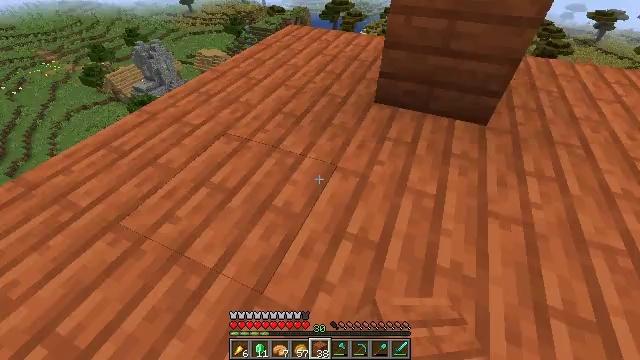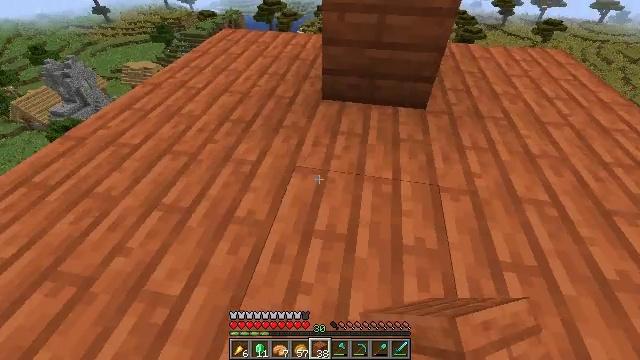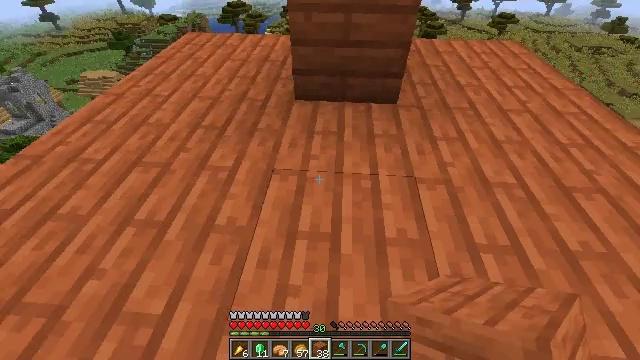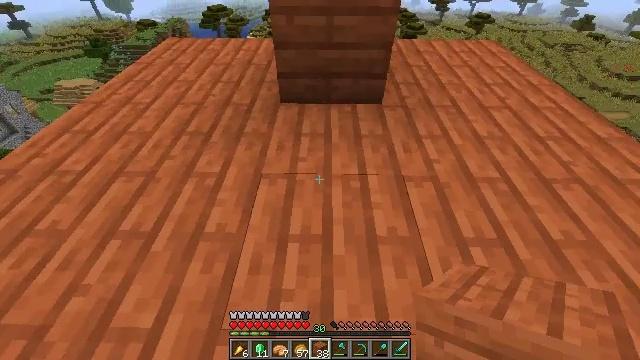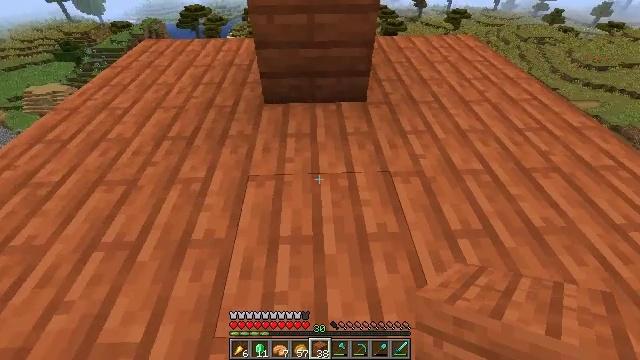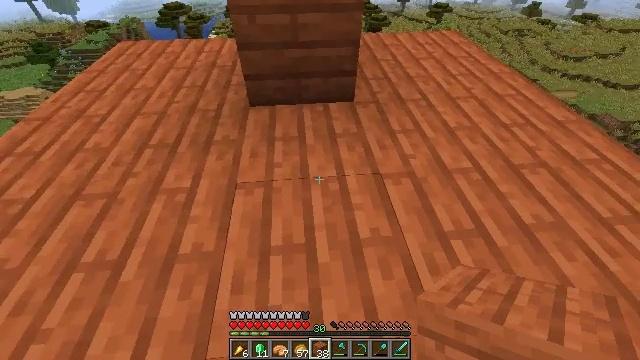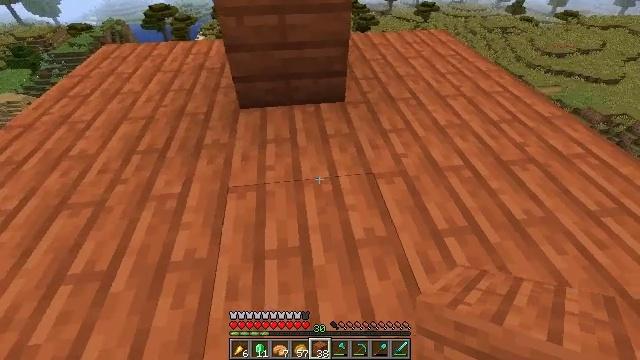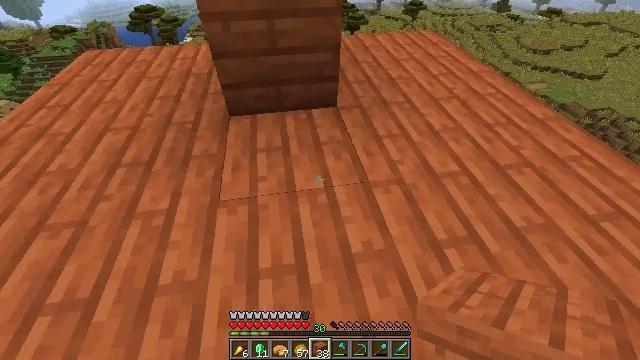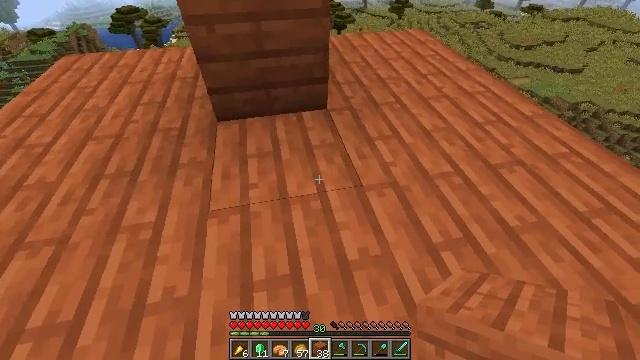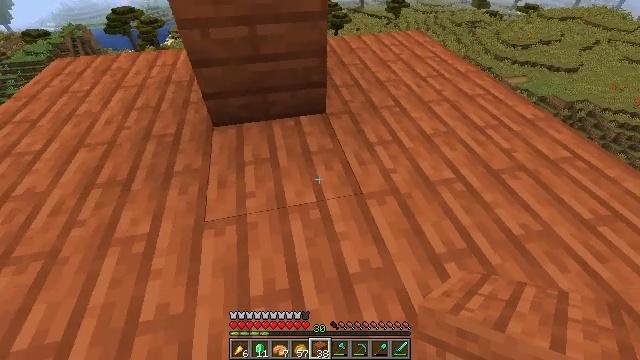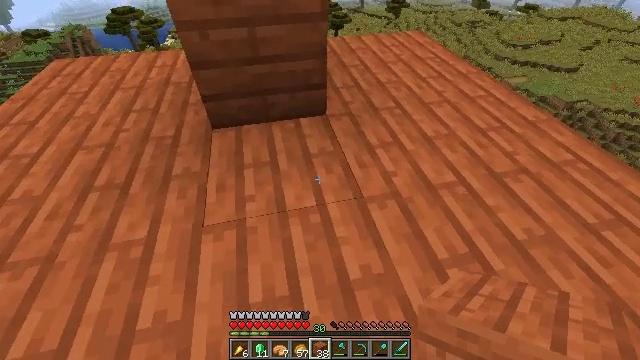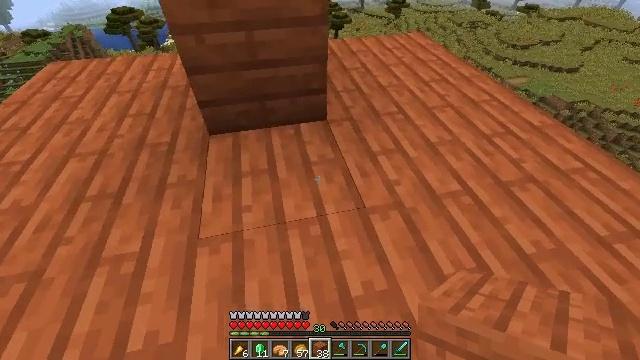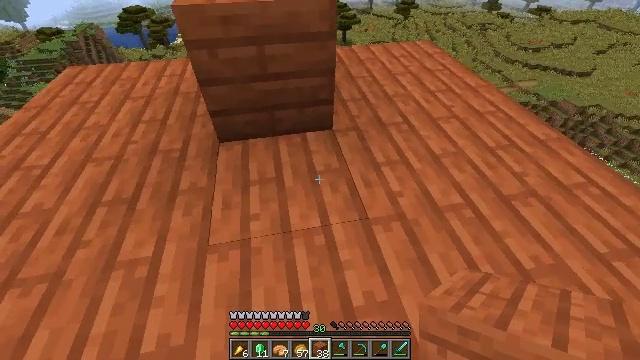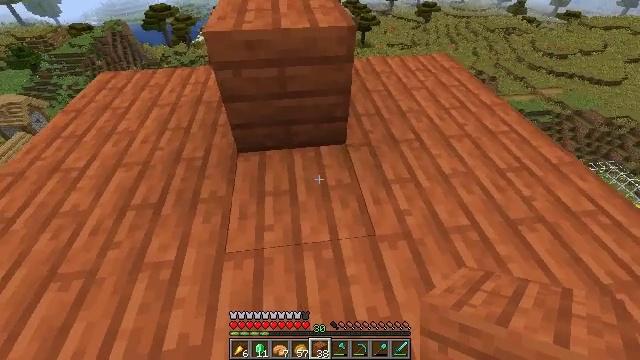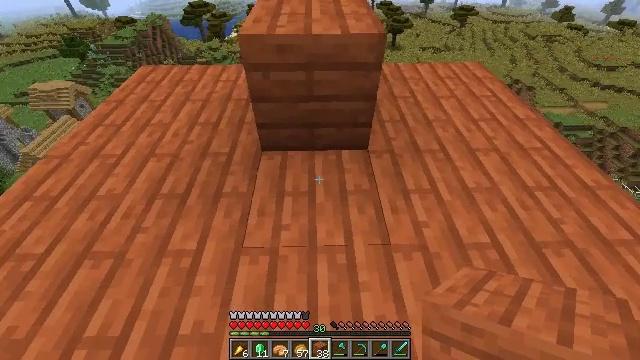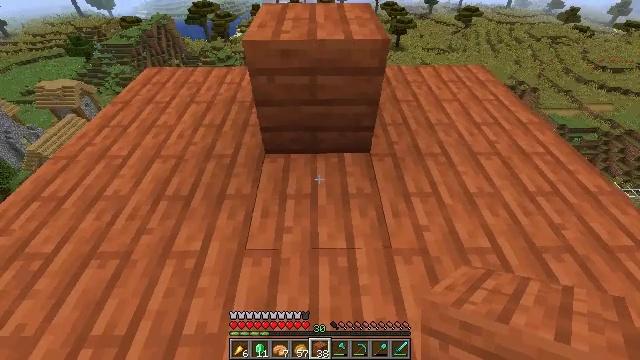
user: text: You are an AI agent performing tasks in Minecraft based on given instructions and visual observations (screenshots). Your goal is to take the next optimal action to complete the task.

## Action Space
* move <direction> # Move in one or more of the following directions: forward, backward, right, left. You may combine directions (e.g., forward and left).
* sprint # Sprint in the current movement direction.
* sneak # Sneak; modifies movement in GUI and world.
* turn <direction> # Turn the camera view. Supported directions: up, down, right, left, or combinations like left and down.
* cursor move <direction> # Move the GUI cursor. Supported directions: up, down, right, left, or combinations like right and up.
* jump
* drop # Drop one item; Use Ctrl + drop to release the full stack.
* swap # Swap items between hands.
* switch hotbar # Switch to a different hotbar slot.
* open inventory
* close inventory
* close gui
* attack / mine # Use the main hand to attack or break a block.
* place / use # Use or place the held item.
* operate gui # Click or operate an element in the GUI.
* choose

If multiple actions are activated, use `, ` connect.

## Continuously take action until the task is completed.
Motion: motion action
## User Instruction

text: Break the existing acacia planks.
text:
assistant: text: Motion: sneak, turn right
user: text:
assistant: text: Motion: sneak, turn right
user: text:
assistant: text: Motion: sneak, turn right
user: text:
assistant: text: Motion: move forward, sneak, turn right
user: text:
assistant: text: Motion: move forward, sneak, turn right
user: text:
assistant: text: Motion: move forward, sneak, turn right
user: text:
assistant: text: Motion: move forward, sneak, turn right
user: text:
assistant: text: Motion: move forward, sneak, turn right
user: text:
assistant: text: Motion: move forward, sneak
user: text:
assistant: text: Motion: move forward, sneak
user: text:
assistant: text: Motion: no_op
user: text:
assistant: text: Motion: turn left
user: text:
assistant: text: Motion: turn left
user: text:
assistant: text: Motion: turn left
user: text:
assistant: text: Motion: no_op
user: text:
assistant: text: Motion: no_op
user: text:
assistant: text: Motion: no_op
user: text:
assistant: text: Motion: no_op
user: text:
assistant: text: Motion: no_op
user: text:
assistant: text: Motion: no_op
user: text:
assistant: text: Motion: turn up
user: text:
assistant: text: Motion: move forward, turn up
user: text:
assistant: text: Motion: move forward, turn up
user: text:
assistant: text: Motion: move forward, turn up
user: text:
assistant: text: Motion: move forward, turn up
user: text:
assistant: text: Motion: no_op
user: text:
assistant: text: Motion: attack / mine
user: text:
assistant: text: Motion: attack / mine
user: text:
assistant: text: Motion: attack / mine
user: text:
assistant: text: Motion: attack / mine